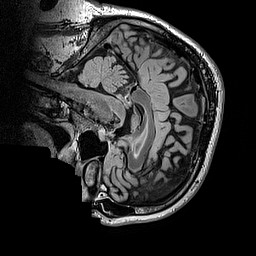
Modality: FLAIR
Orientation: sagittal
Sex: male
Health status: ill
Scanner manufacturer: siemens
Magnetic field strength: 3 T
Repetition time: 5 s
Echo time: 0.388 s